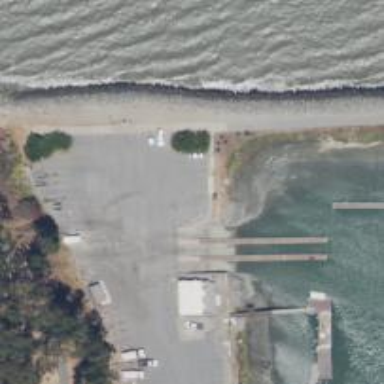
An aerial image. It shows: Slipway on leisure land.